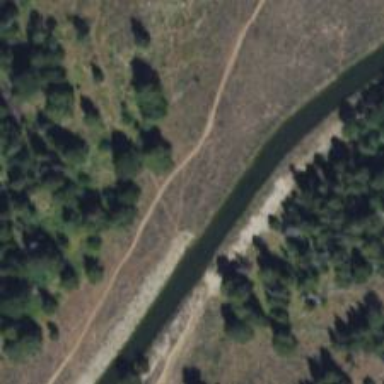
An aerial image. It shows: Trail path.